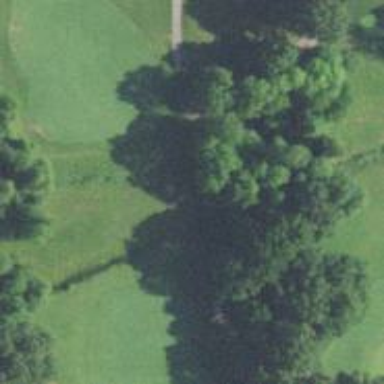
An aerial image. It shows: Path used for both walking and golf.